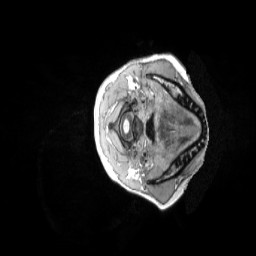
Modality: T1w
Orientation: axial
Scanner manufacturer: siemens
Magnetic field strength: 3 T
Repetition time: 2.3 s
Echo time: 0.0033 s